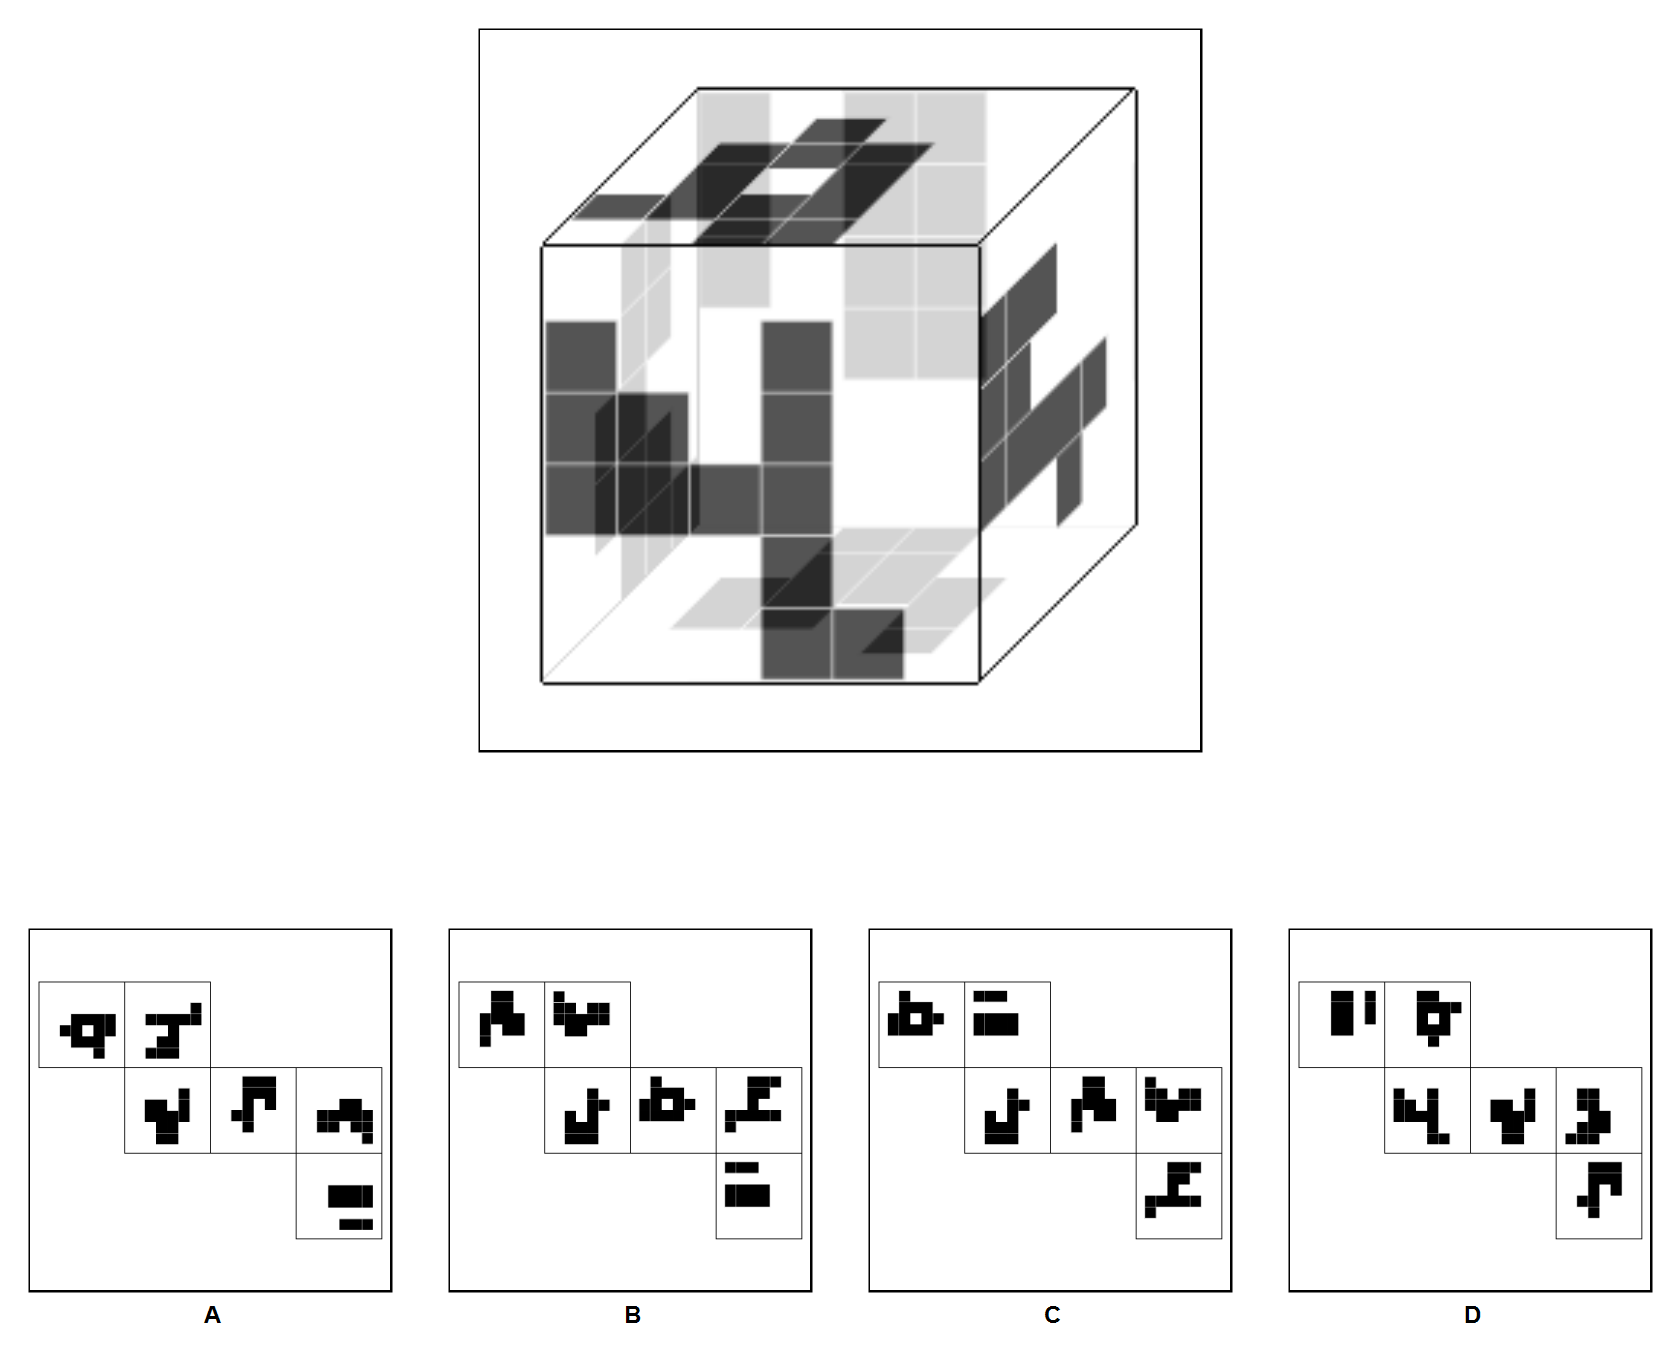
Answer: C